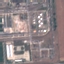
Land use / land cover: Industrial